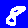
Digit: 8